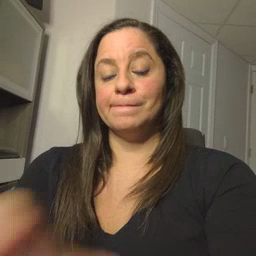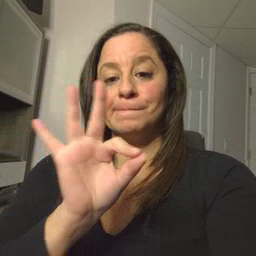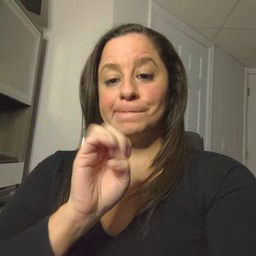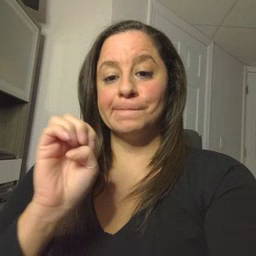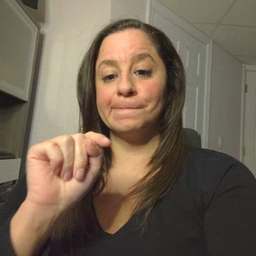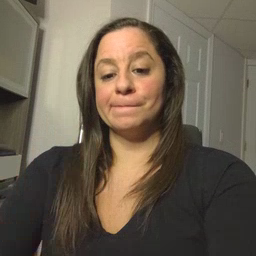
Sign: feet